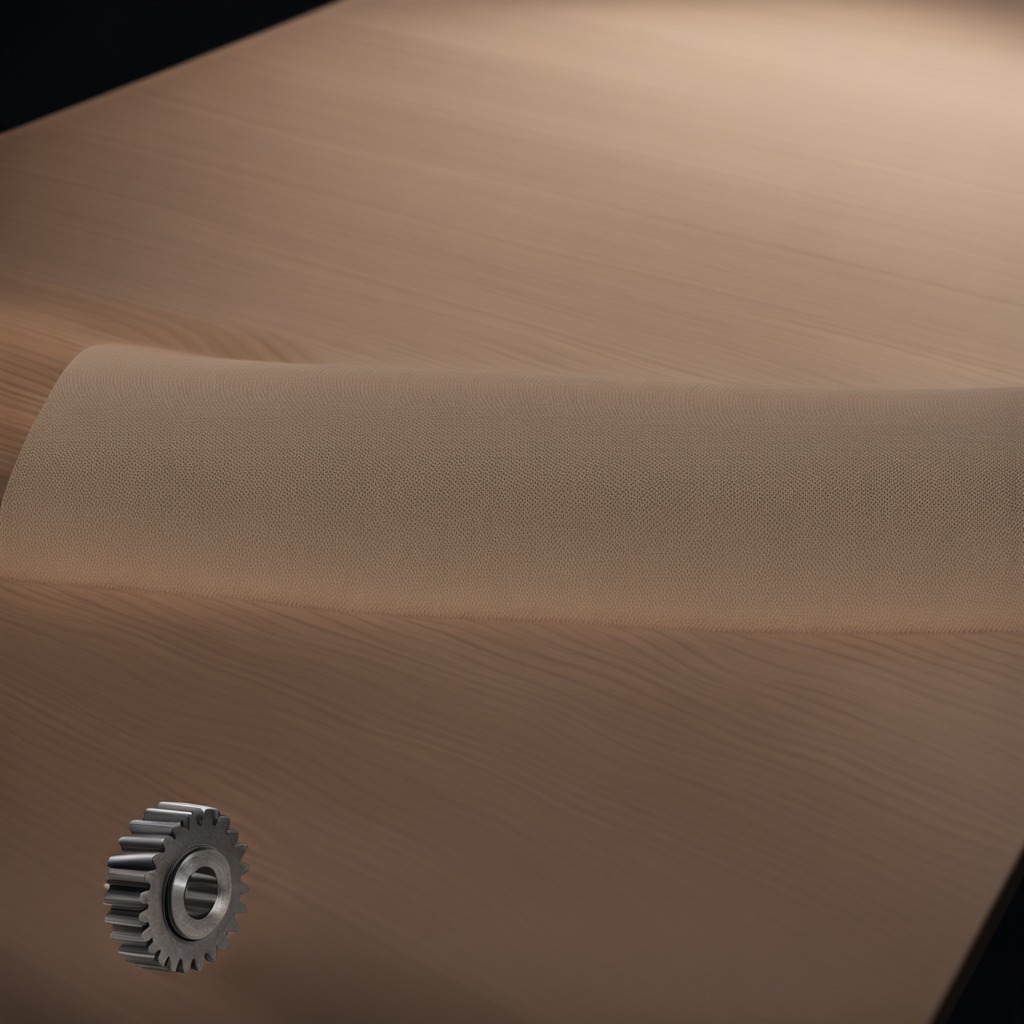
A steel gear with teeth is lying on the wooden table.